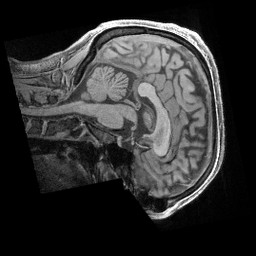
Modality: T1w
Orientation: sagittal
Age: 32
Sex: male
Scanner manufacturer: siemens
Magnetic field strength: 3 T
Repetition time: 2.4 s
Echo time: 0.00241 s